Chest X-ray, PA view. Patient: 54 years old, sex F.
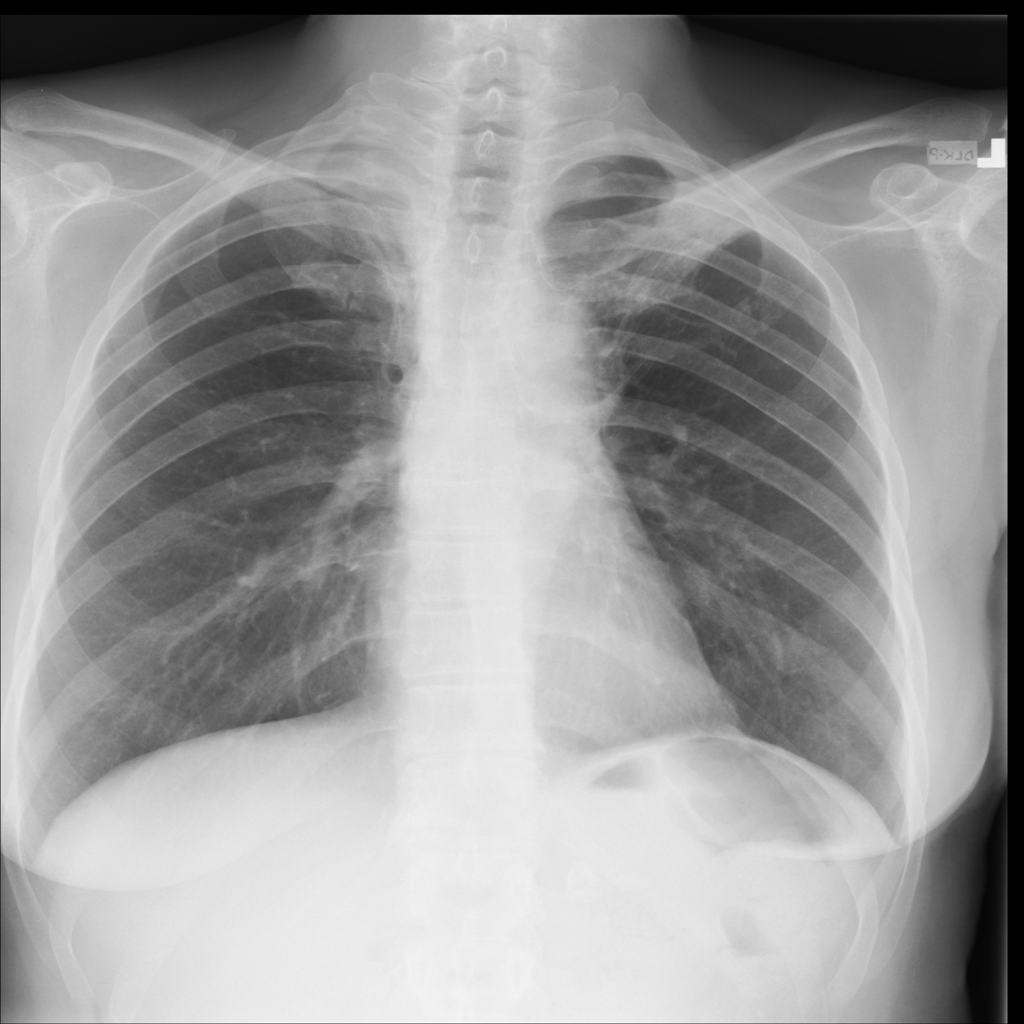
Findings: Infiltration, Pleural_Thickening